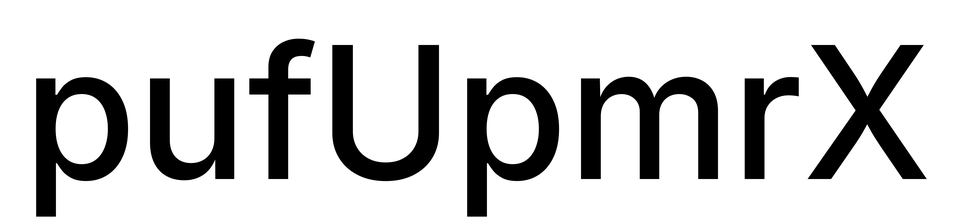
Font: Inter_Medium